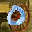
Label: 0